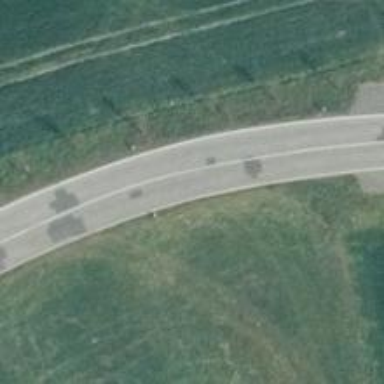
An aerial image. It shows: Asphalt road classified as tertiary.